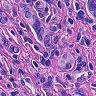
Metastatic tissue present: yes